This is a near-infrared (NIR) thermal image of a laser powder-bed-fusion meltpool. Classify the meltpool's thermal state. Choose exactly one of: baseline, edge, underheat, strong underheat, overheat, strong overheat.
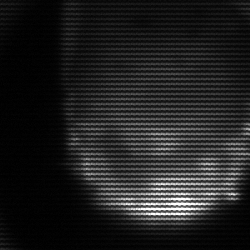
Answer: edge